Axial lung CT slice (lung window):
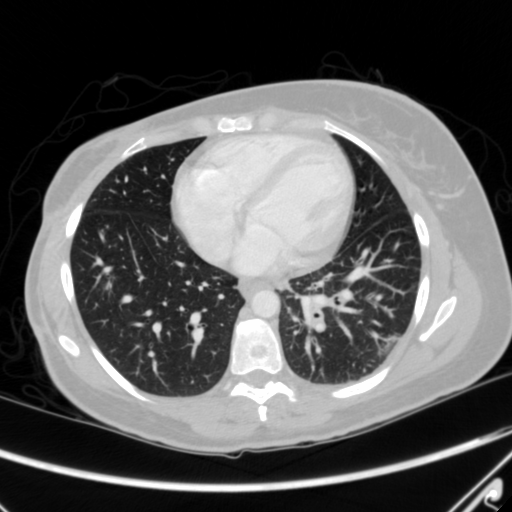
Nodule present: no